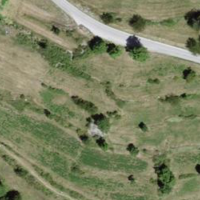
EUNIS habitat code: 26
Species observed at this site:
Lactuca perennis